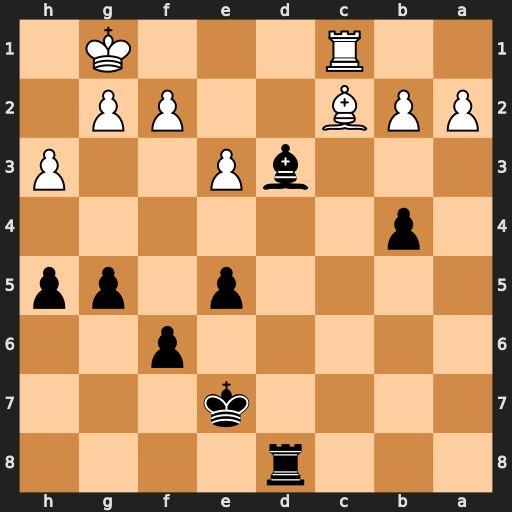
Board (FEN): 3r4/4k3/5p2/4p1pp/1p6/3bP2P/PPB2PP1/2R3K1
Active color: b
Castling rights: -
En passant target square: -
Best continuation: Rc8 Bxd3 Rxc1+